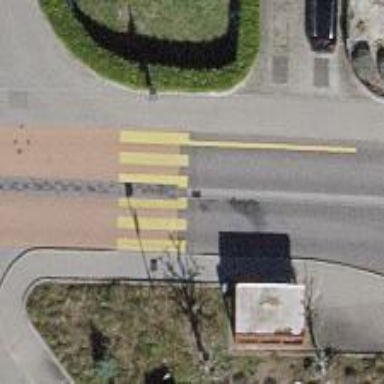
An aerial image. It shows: Zebra crossing on the road.